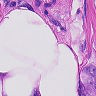
Metastatic tissue present: no